Question: I have data that looks like <URL>.
My current code here
'''
library(ggplot2)
library(RColorBrewer)
pal <- c(brewer.pal(8,"Dark2"),brewer.pal(12,"Paired"));
dat<-read.table("http://dpaste.com/<PHONE>/plain/",header=TRUE)
dat.sub <- data.frame(dat$Function,dat$Freq)
ggplot(dat.sub,aes(dat.Freq,color=dat.Function),shape=dat.Function)+ stat_density(geom="path",position="identity",size=0.5)
'''
generate figures like below:

Note that the length of legend text caused the main plot to be squeezed.
What's the best way to deal with this so that the figures appear normal
and the legend also shown in its completeness?
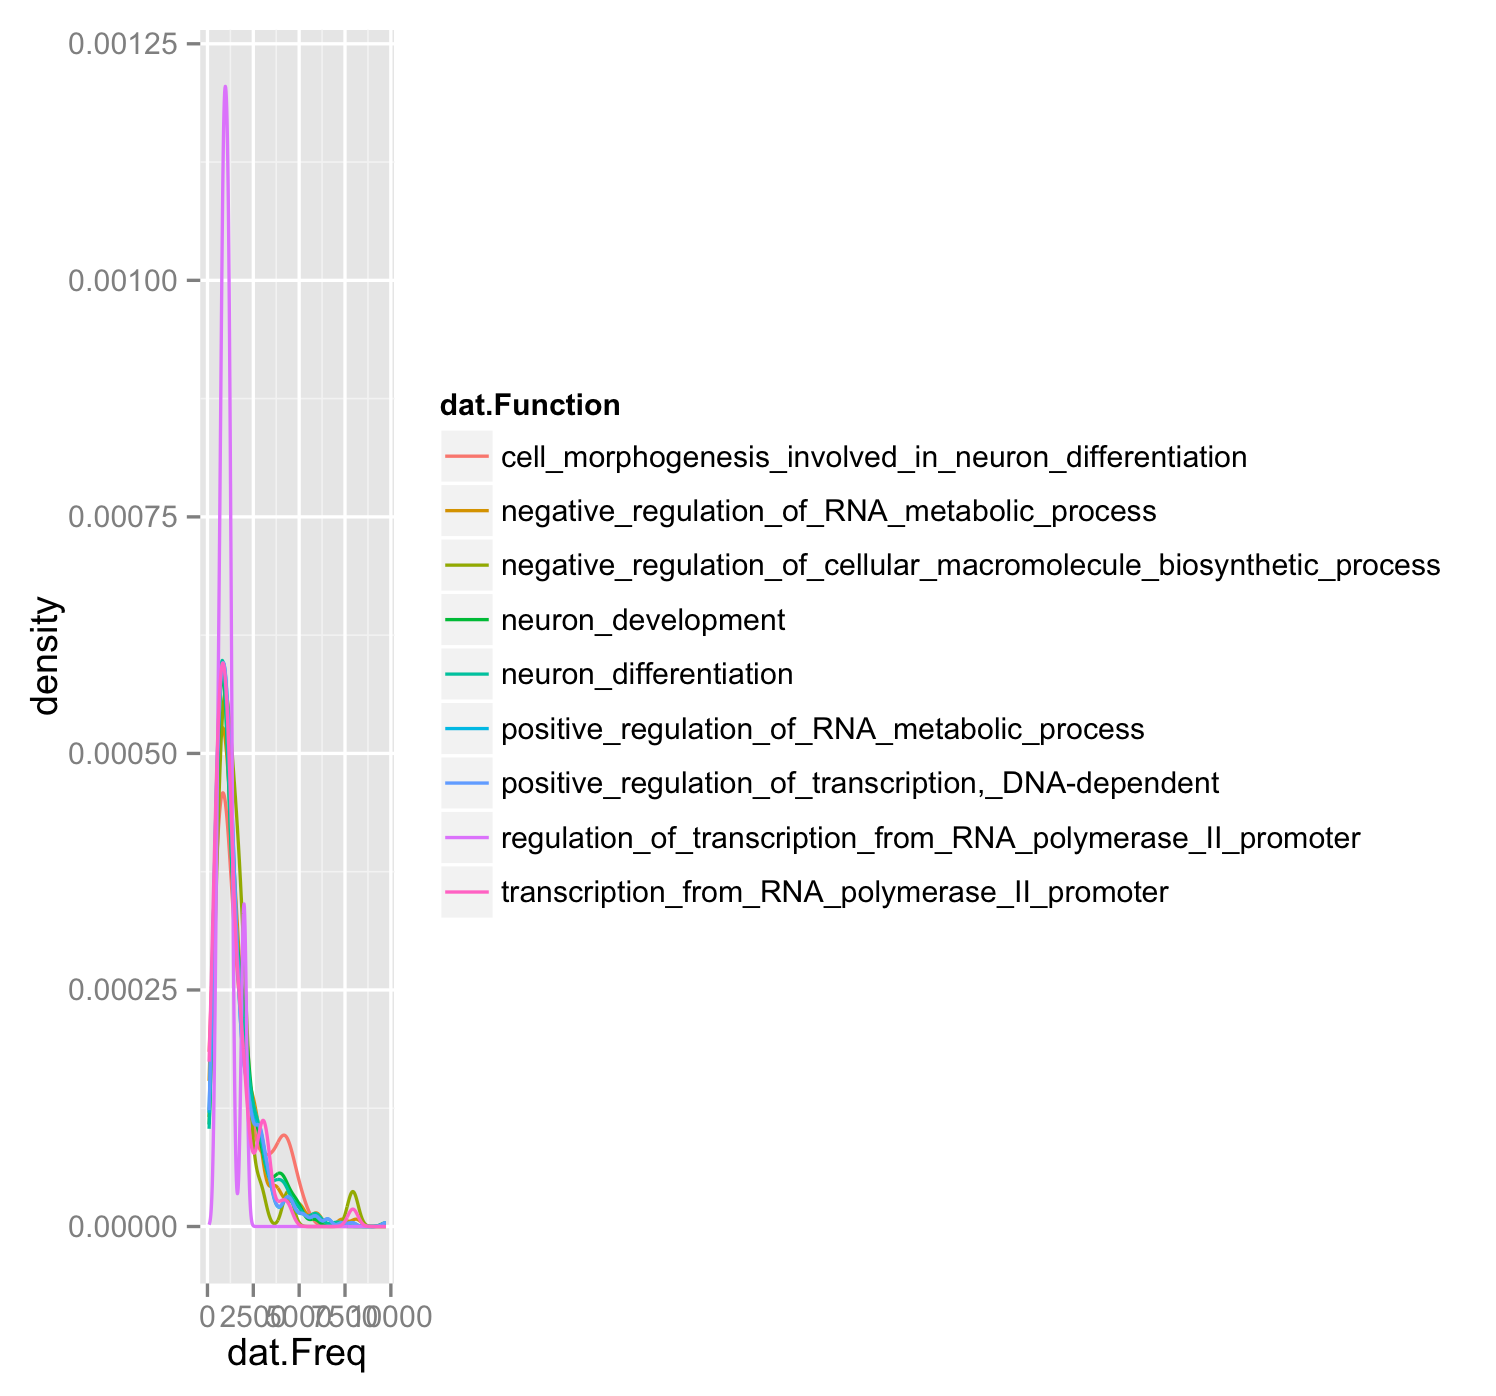
Answer: One possibility is to place legend under the plot and then arrange labels in two columns.
'''
ggplot(dat.sub,aes(dat.Freq,color=dat.Function),shape=dat.Function)+
stat_density(geom="path",position="identity",size=0.5)+
theme(legend.position="bottom",legend.direction="vertical")+
guides(color=guide_legend(ncol=2))
'''